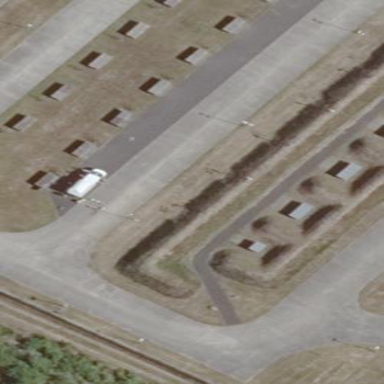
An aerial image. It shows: Military bunker for protection and defense.